Chest X-ray:
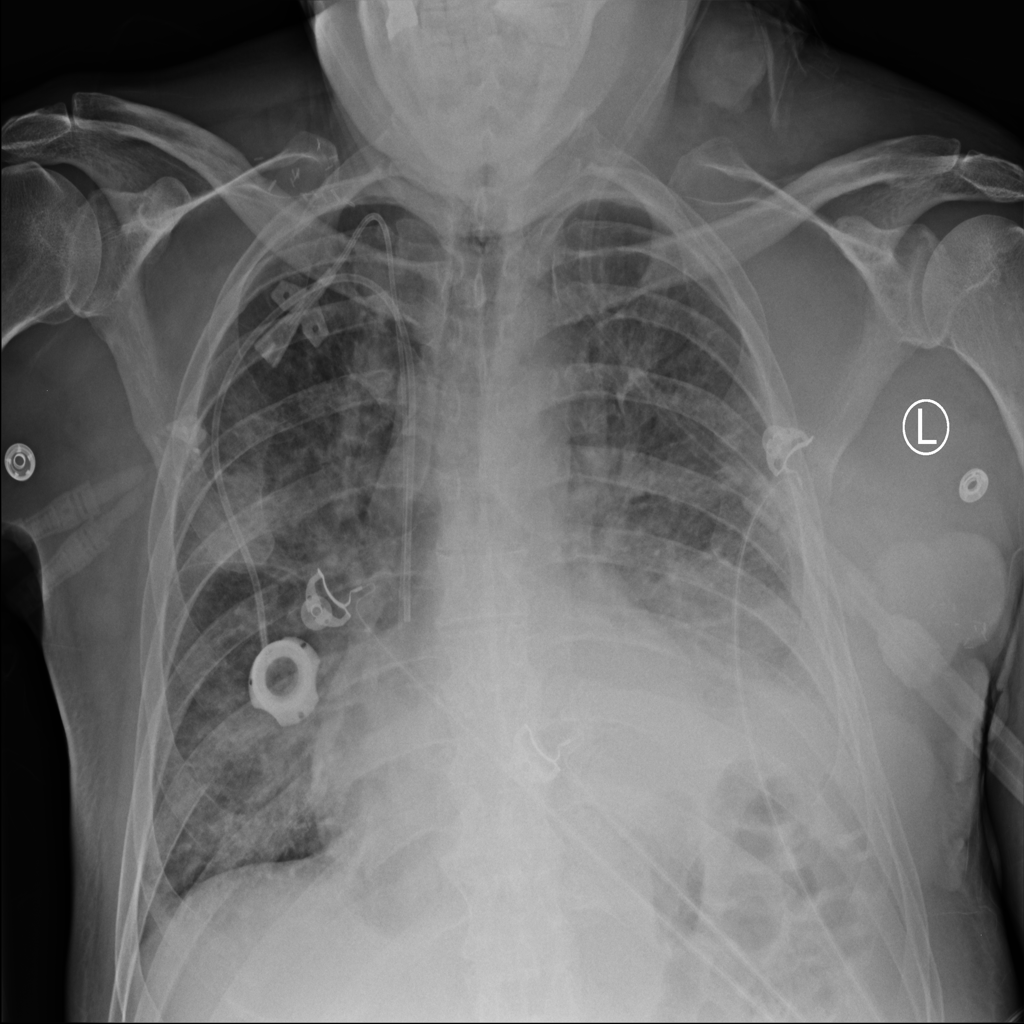
Findings: Consolidation, Effusion
No abnormal finding: no